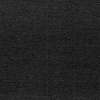
Atmospheric dust classification: dusty